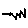
Label: zigzag